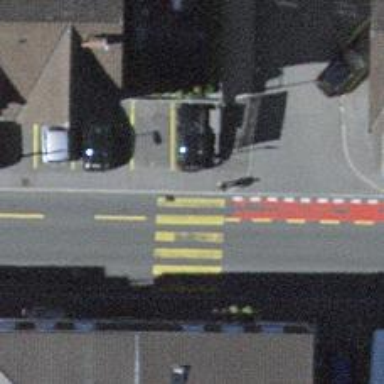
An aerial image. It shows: Kerb serving as barrier.